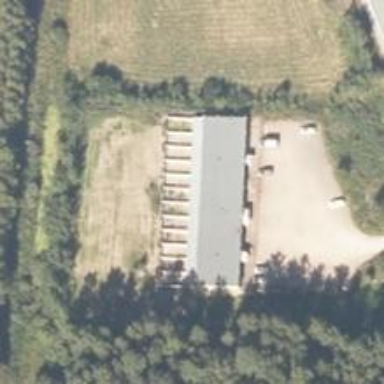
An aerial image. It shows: Animal shelter.